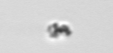
Label: detritus